Question: hello I have this simple example of generating a bar code and decoding it again using Spire.Barcode library
'''
BarcodeSettings bcsettings = new BarcodeSettings();
bcsettings.Data = "mrHban";
bcsettings.Type = BarCodeType.DataMatrix;
BarCodeGenerator bcgen = new BarCodeGenerator(bcsettings);
System.Drawing.Image bcimg = bcgen.GenerateImage();
System.Drawing.Bitmap bcbitmap = new System.Drawing.Bitmap(bcimg);
String bcdata = BarcodeScanner.ScanOne(bcbitmap);
output.Text += bcdata;
'''
the example works very well with English but the output shows like this when I use Arabic.

Is there anyway to fix this?
Thanks in advance.
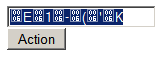
Answer: you can use below code to your project:
'''
private void button1_Click(object sender, EventArgs e)
{
BarcodeSettings bcsettings = new BarcodeSettings();
bcsettings.Data = GetEncodingText("mrHban");
bcsettings.Data2D =GetEncodingText( "mrHban");
bcsettings.Type = BarCodeType.DataMatrix;
BarCodeGenerator bcgen = new BarCodeGenerator(bcsettings);
System.Drawing.Image bcimg = bcgen.GenerateImage();
System.Drawing.Bitmap bcbitmap = new System.Drawing.Bitmap(bcimg);
String bcdata = BarcodeScanner.ScanOne(bcbitmap);
output.Text += GetDecodingText(bcdata);
}
public string GetEncodingText(string unicodeStr)
{
string encodingResult = "";
byte[] byteArray = Encoding.Unicode.GetBytes(unicodeStr);
foreach (byte b in byteArray)
encodingResult += (char)b;
return encodingResult;
}
public string GetDecodingText(string unicodeStr)
{
string decodingResult = "";
List<byte> bytes = new List<byte>();
foreach (char c in unicodeStr)
bytes.Add((byte)c);
decodingResult = Encoding.Unicode.GetString(bytes.ToArray());
return decodingResult;
}
'''